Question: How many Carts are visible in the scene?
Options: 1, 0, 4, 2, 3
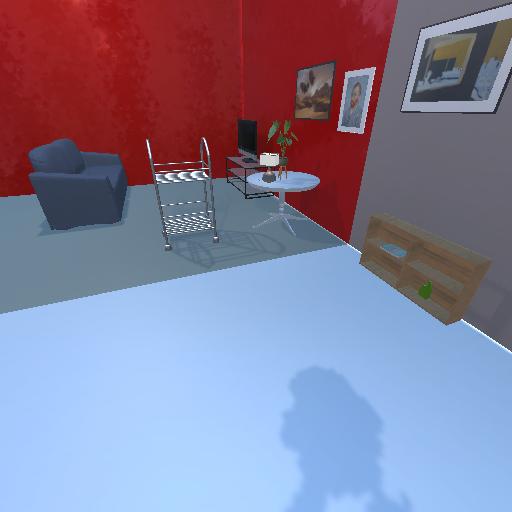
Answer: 1